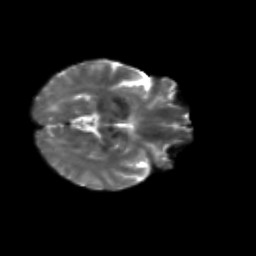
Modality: T2w
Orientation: axial
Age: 50
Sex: female
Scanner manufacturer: siemens
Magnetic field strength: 3 T
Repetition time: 4.71 s
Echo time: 0.0906 s